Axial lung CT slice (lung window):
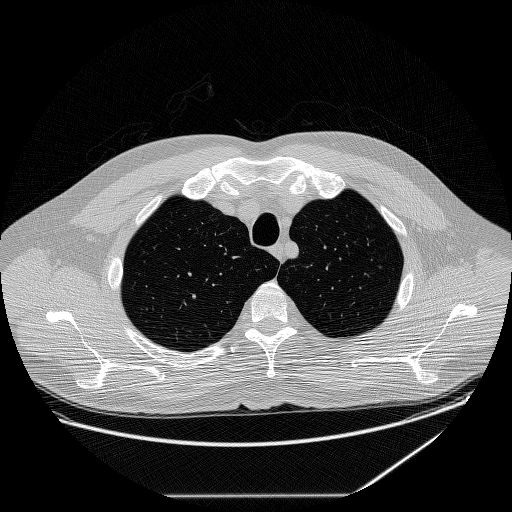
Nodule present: no